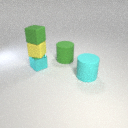
small cyan metal cube below small yellow rubber cube